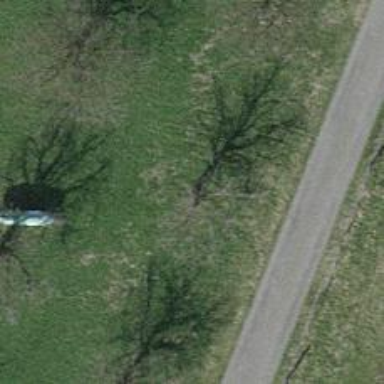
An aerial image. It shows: Single tag "natural: tree."